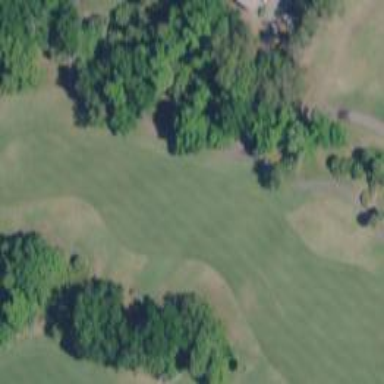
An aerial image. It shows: Golf hole.